Question: How to use custom image instead of '*' in edittext password field?
see image:

Any answer or hint will be greatly appreciated.
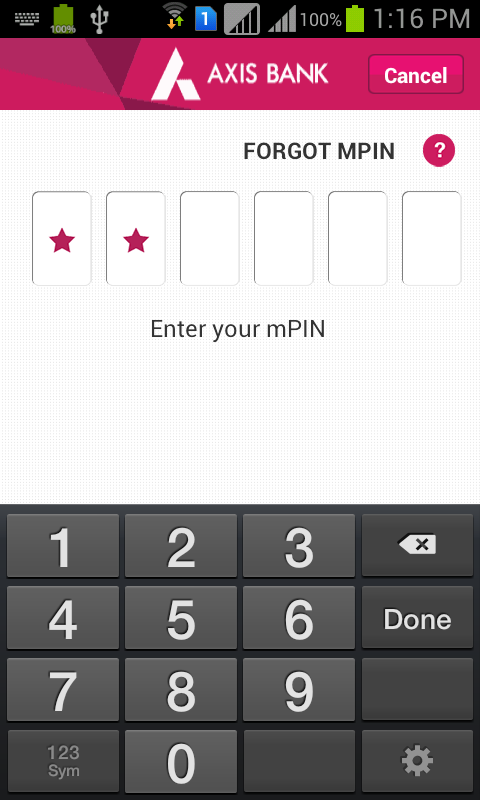
Answer: The answer comes from <URL> and it covers a behaviour when a user:
- enters into the login screen, keyboard will open automatically.- tries to enter value in it then textbox background changes to textbox with star background.- tries to cancel/delete the input value by using back key on keyboard then textbox background will change to textbox without star background.
First of all you have to create two 'drawables':

Then, according to this approach, you have to implement 'addTextChangedListener' method on your 'EditText'. After that, as a parameter, you create a new instance of a 'TextWatcher' class and you implement its methods:
'''
etxtPin1.addTextChangedListener(new TextWatcher() {
@Override
public void onTextChanged(CharSequence s, int start, int before, int count) {
// TODO Auto-generated method stub
}
@Override
public void beforeTextChanged(CharSequence s, int start, int count,
int after) {
// TODO Auto-generated method stub
}
@Override
public void afterTextChanged(Editable s) {
if(etxtPin1.getText().toString().trim().length()==1){
etxtPin1.clearFocus();
etxtPin2.requestFocus();
etxtPin1.setBackgroundResource(R.drawable.pin_txt_bg_star);
}
}
});
'''
Then, you have to implement 'setOnKeyListener' and its method 'onKey':
'''
this.etxtPin1.setOnKeyListener(new View.OnKeyListener() {
public boolean onKey(View paramView, int paramInt, KeyEvent paramKeyEvent) {
if ((paramKeyEvent.getAction() == KeyEvent.ACTION_DOWN)&&(paramInt == 67) && (LoginActivity.this.etxtPin2.getText().length() == 0)) {
etxtPin1.requestFocus();
etxtPin1.setBackgroundResource(R.drawable.pin_txt_bg);
etxtPin1.setText("");
}
return false;
}
});
'''

---
create you own class which extends <URL>.
'''
public class MyPasswordTransformationMethod extends PasswordTransformationMethod {
@Override
public CharSequence getTransformation(CharSequence source, View view) {
return new PasswordCharSequence(source);
}
private class PasswordCharSequence implements CharSequence {
private CharSequence mSource;
public PasswordCharSequence(CharSequence source) {
mSource = source; // Store char sequence
}
public char charAt(int index) {
return '*'; // This is the important part
}
public int length() {
return mSource.length(); // Return default
}
public CharSequence subSequence(int start, int end) {
return mSource.subSequence(start, end); // Return default
}
}
};
'''
Reference: <URL>